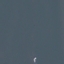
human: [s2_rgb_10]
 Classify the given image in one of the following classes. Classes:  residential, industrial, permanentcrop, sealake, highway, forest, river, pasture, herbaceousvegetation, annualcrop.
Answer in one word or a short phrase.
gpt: SeaLake